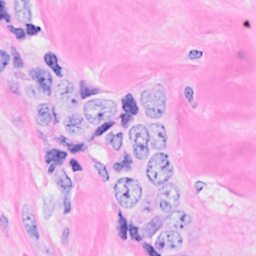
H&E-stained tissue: Breast